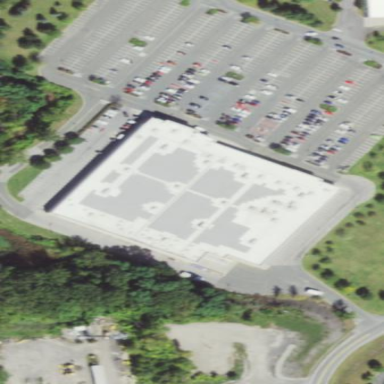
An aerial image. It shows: Department store building.